Question: I tried subclassing UILabel with the following code.. but unable to get a look similar to
'''
- (void) drawRect:(CGRect)rect {
CGSize myShadowOffset = CGSizeMake(4, -4);
CGFloat myColorValues[] = {0, 0, 0, .8};
CGContextRef myContext = UIGraphicsGetCurrentContext();
CGContextSaveGState(myContext);
CGColorSpaceRef myColorSpace = CGColorSpaceCreateDeviceRGB();
CGColorRef myColor = CGColorCreate(myColorSpace, myColorValues);
CGContextSetShadowWithColor (myContext, myShadowOffset, 5, myColor);
self.layer.shadowOffset = CGSizeMake(0, 1);
self.layer.shadowOpacity = 0.5;
self.shadowColor = [UIColor blackColor];
[super drawTextInRect:rect];
CGColorRelease(myColor);
CGColorSpaceRelease(myColorSpace);
CGContextRestoreGState(myContext);
}
'''
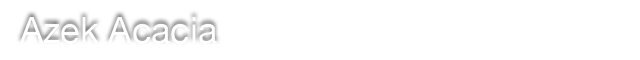
Answer: '''
self.layer.shadowOffset = CGSizeMake(0, -2.5);
self.layer.shadowRadius = 1;
self.layer.shadowOpacity = 0.5;
self.layer.shadowColor = [UIColor blackColor].CGColor;
'''